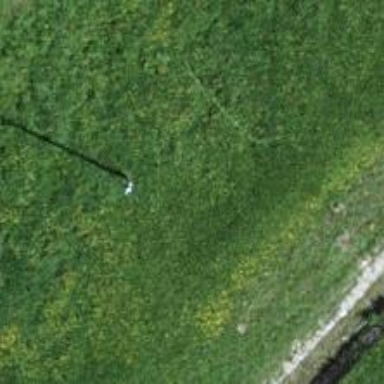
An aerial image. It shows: Power pole.